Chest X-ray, PA view. Patient: 55 years old, sex F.
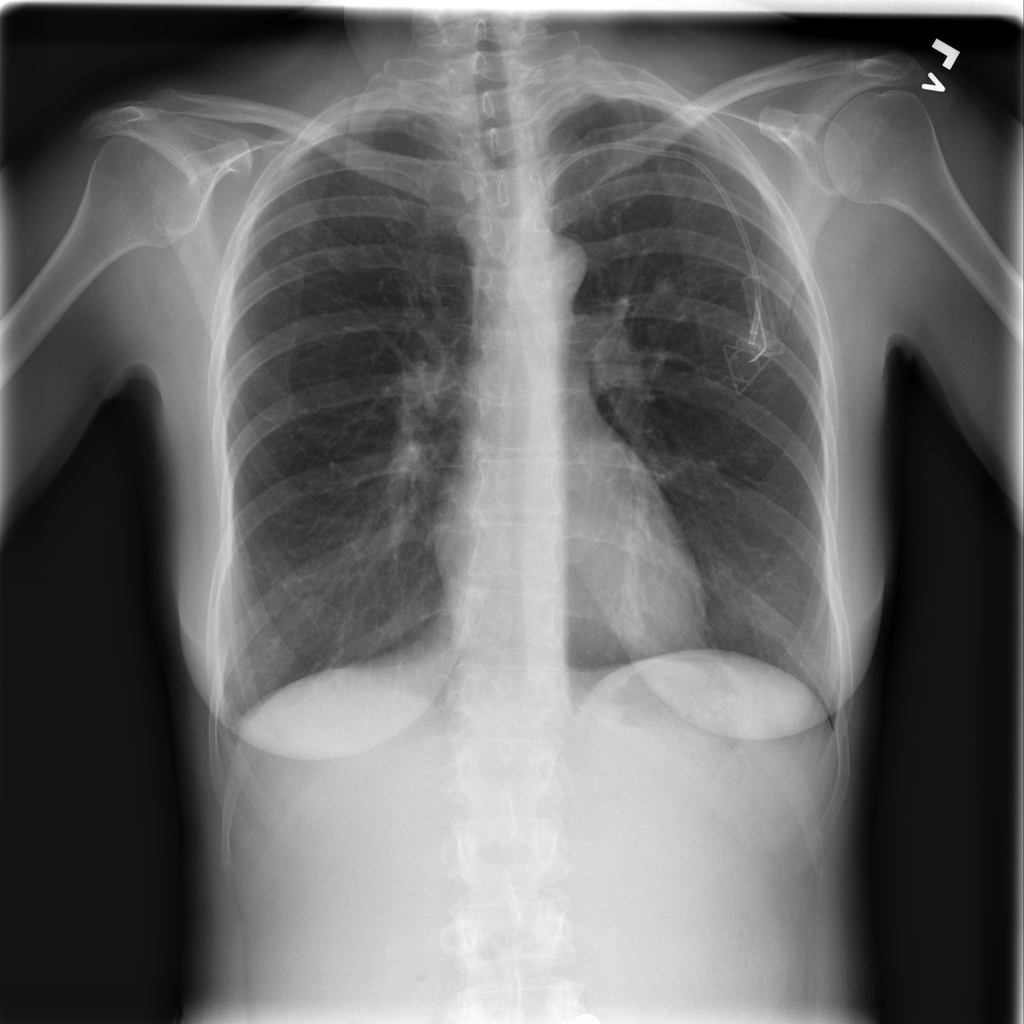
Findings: Infiltration